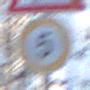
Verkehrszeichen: Geschwindigkeit5
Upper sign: Gegenverkehr
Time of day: MorningAfternoon
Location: Outdoor (Nature)
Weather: Clear
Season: Winter
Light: Natural